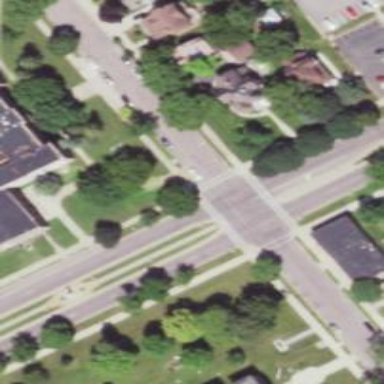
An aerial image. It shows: Marked uncontrolled road crossing.